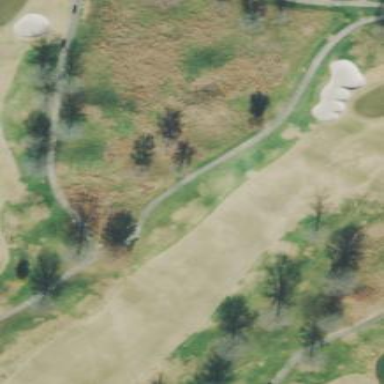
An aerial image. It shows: Golf fairway in the image.